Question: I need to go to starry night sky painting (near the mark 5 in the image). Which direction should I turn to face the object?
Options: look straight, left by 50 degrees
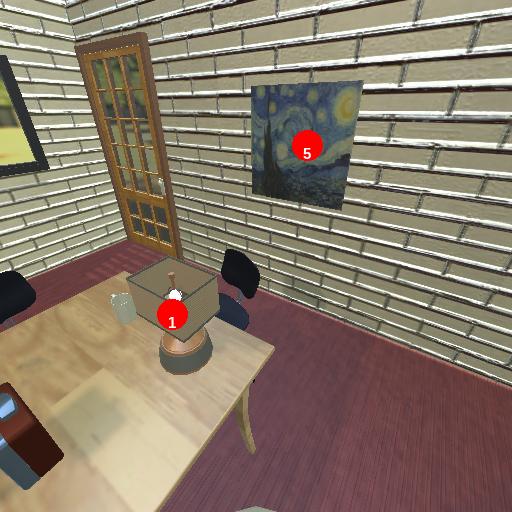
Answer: look straight